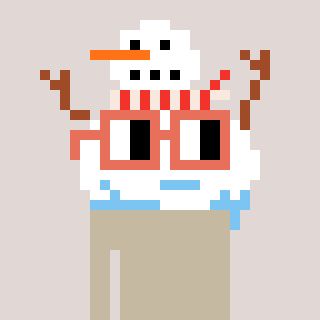
a pixel art character with square orange glasses, a snowman-shaped head and a hotbrown-colored body on a warm background